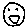
Label: smiley face